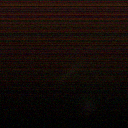
Screen state: off